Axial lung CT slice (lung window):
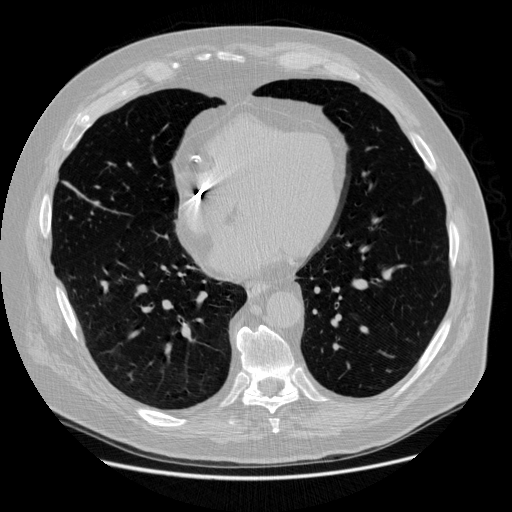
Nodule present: no